Field crop: maize
Growth stage: 2
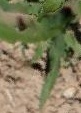
Species: maize